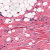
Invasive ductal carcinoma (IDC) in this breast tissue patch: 0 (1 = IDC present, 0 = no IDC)